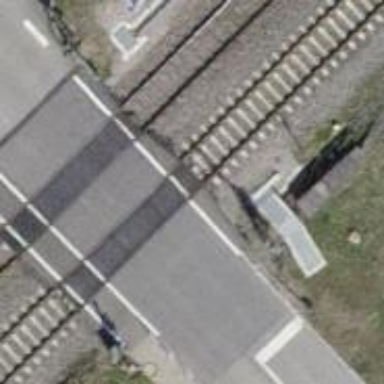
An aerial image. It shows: Railway level crossing.